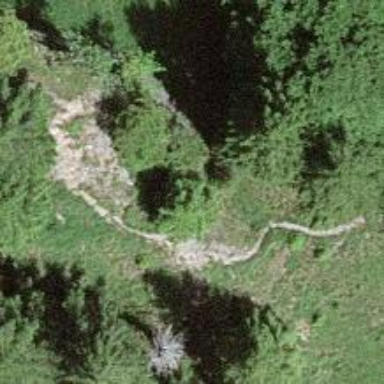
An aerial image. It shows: Path.